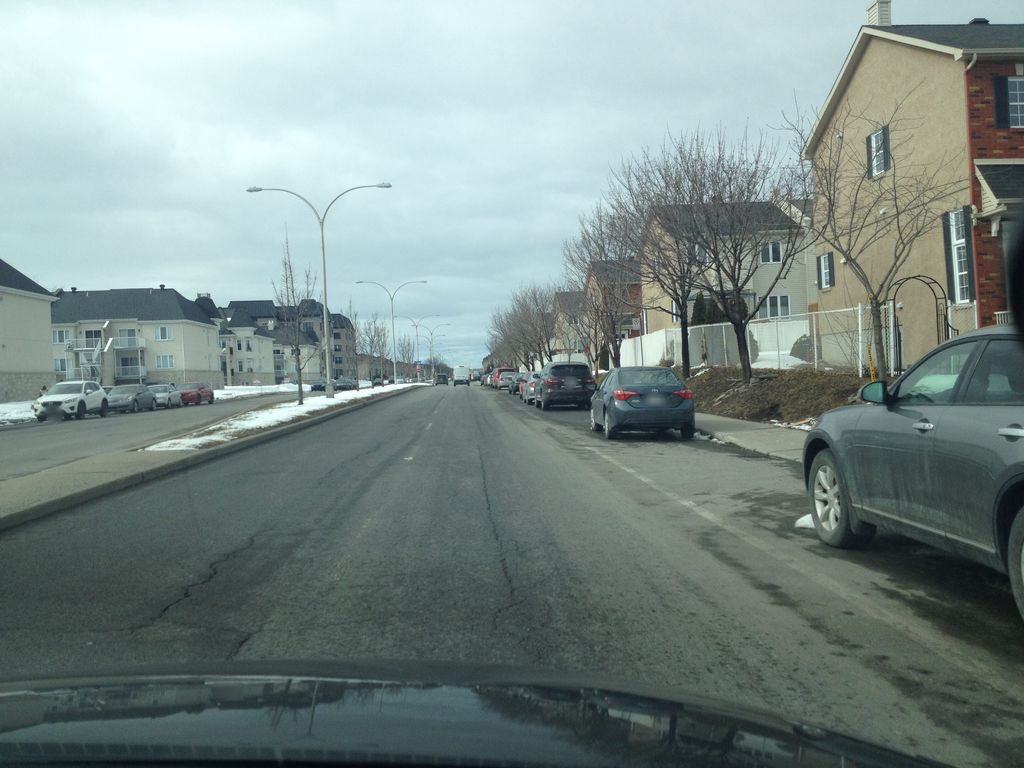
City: montreal